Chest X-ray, PA view. Patient: 68 years old, sex F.
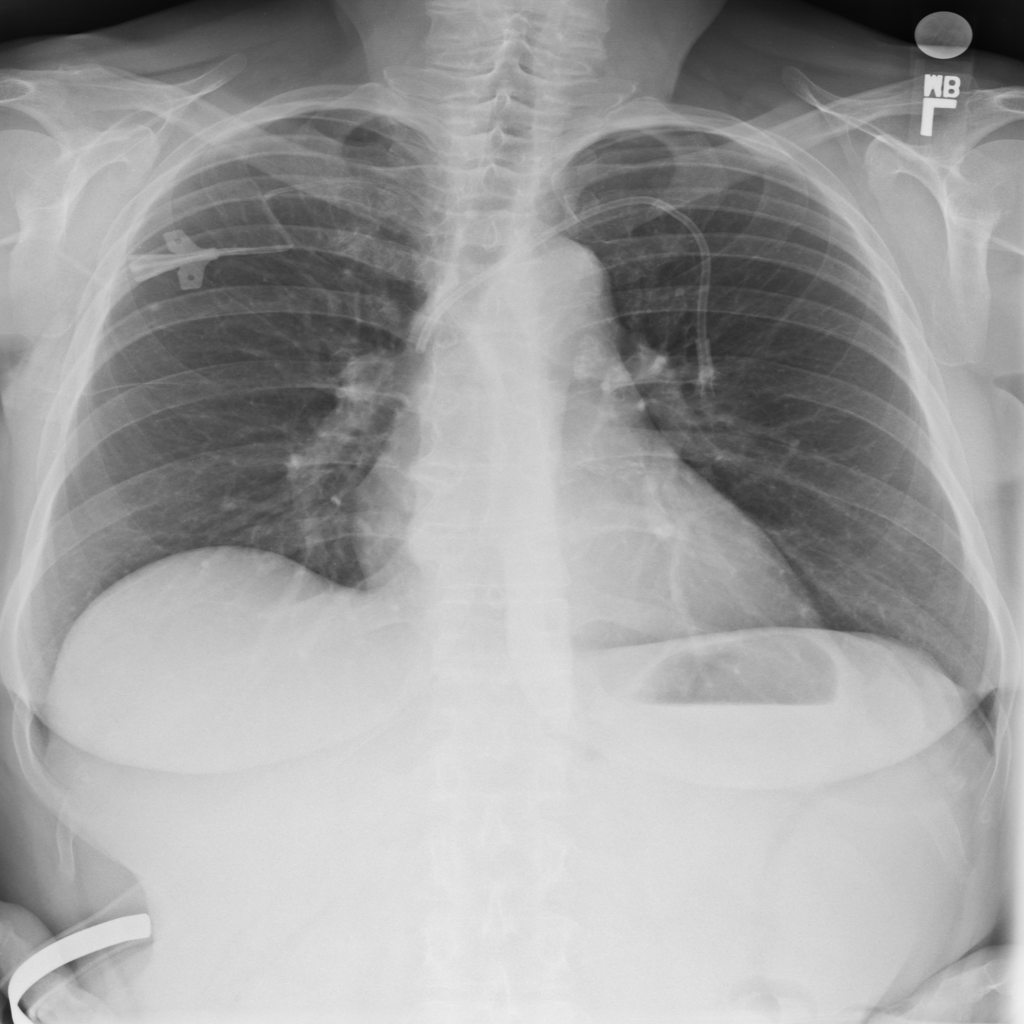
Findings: No Finding